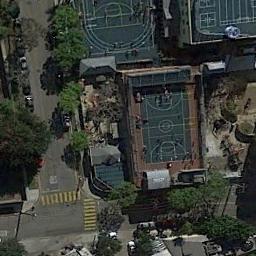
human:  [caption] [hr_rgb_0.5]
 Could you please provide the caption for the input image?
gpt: There is a basketball court surrounded by many buildings and trees with a road pass by .

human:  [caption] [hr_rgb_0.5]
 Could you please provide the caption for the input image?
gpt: The basketball court is surrounded by the buildings,Trees and roads .

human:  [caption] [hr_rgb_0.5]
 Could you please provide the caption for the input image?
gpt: A basketball court next to some sport areas and some recreational facilities beside .

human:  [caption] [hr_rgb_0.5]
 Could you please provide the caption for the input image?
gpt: Two white cars were driving on the road beside the basketball court .

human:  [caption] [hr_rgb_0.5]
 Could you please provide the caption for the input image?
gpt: Many buildings are next to the basketball court .